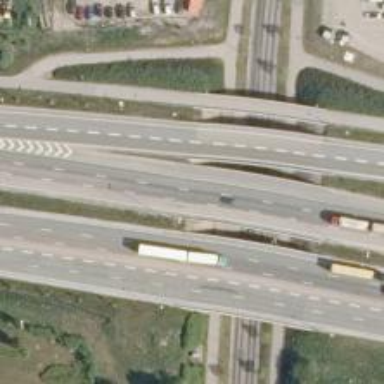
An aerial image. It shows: Trunk highway bridge with asphalt surface.